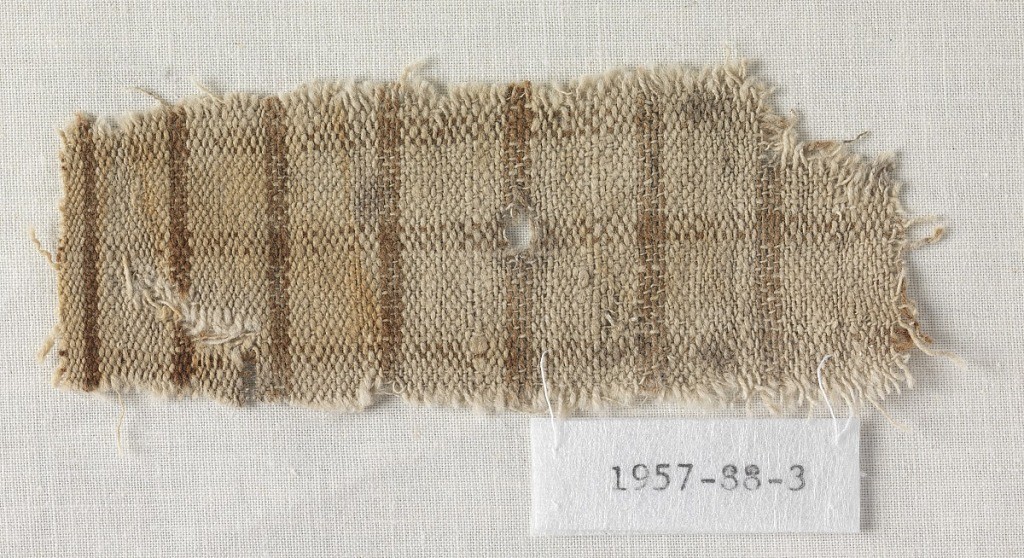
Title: Fragment
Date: before 1500
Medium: cotton Technique: plain weave
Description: Pleain tabby. Very small windowpane check in two tans on once-white ground.